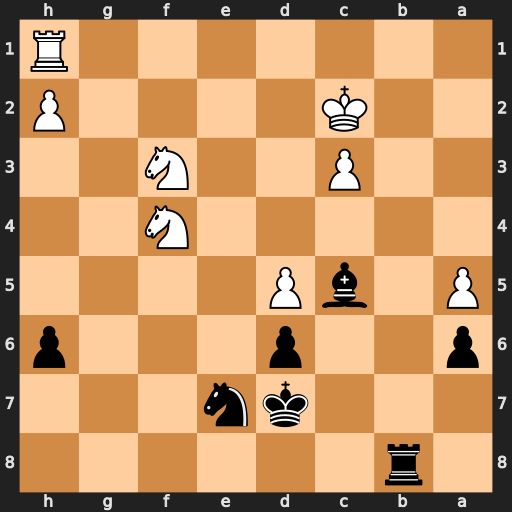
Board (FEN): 1r6/3kn3/p2p3p/P1bP4/5N2/2P2N2/2K4P/7R
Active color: b
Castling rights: -
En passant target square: -
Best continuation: Rf8 Nd3 Rxf3 Nxc5+ dxc5